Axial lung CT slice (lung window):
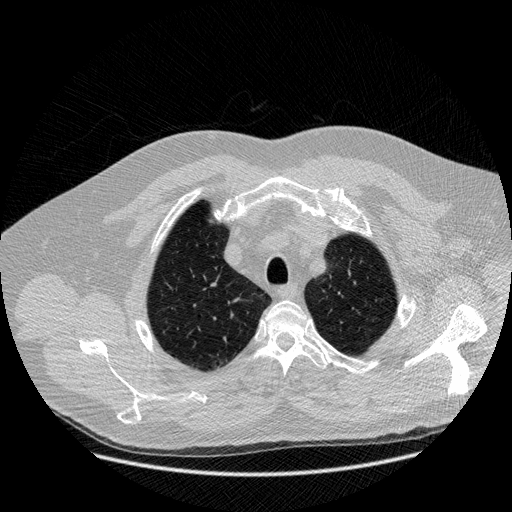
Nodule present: no